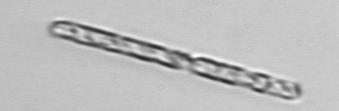
Label: Dactyliosolen_fragilissimus